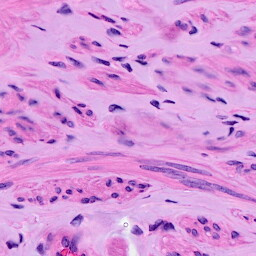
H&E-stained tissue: Ovarian